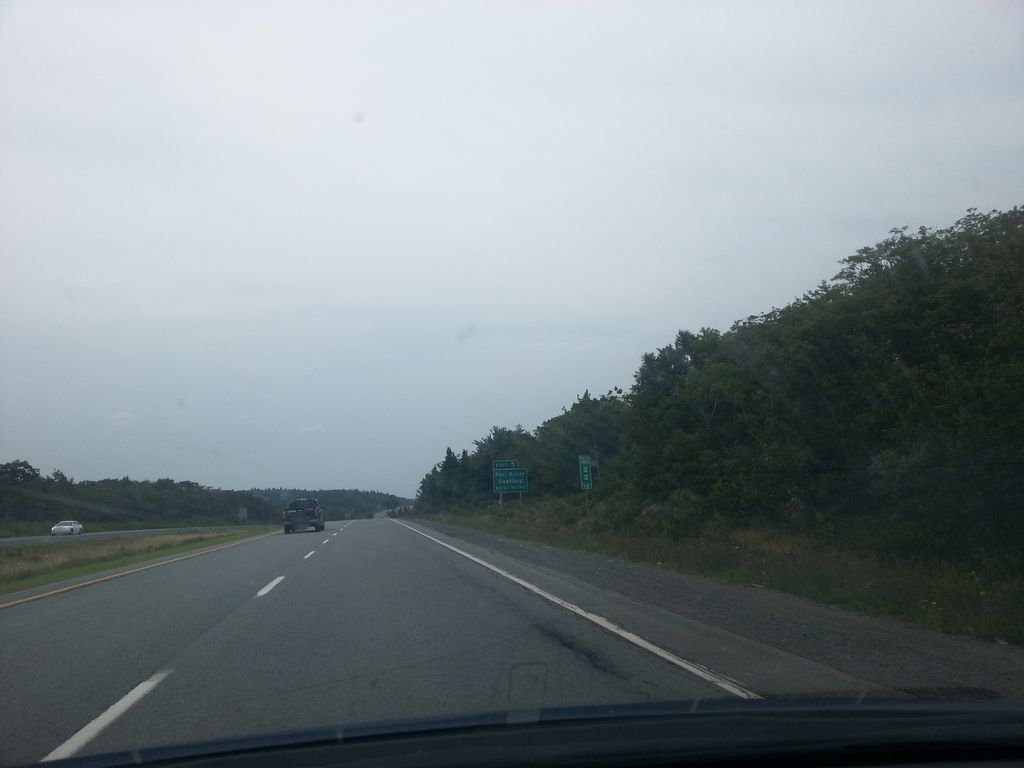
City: halifax